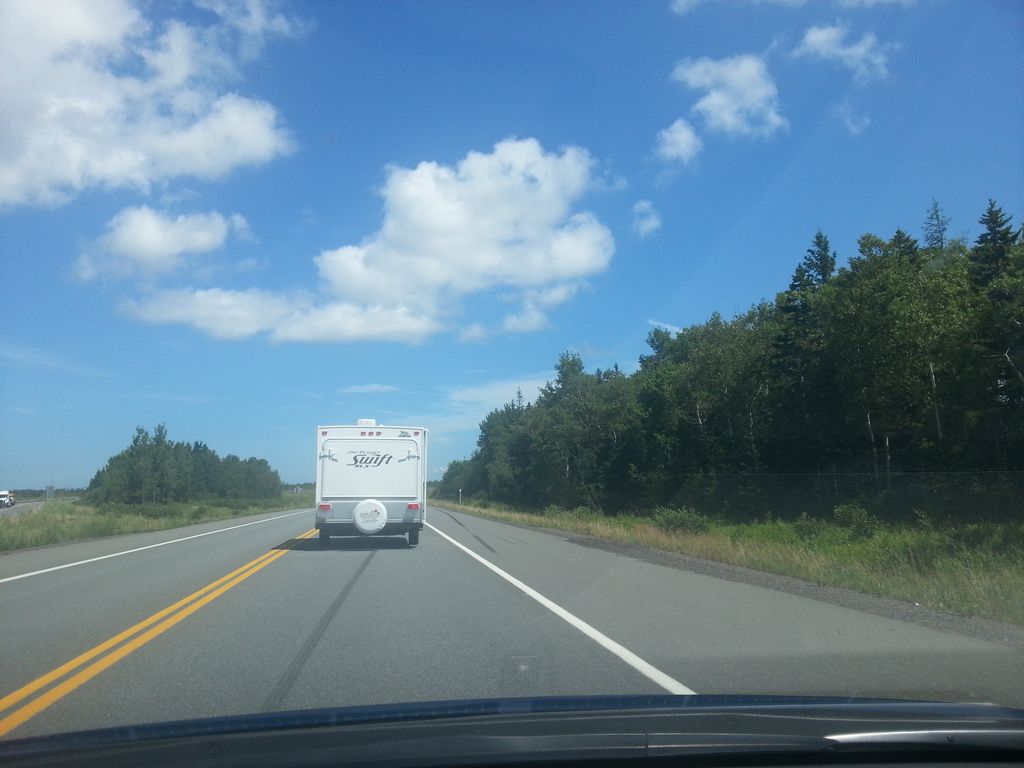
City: charlottetown